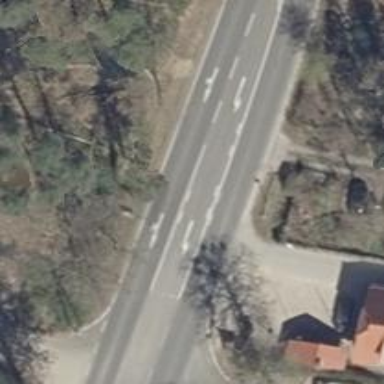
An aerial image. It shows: Secondary road with asphalt surface.